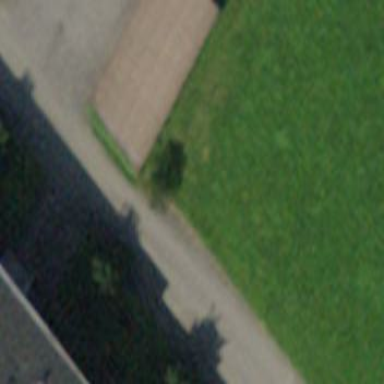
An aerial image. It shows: Garage.